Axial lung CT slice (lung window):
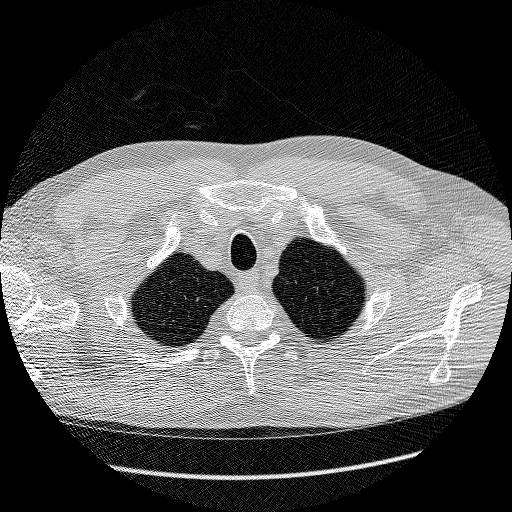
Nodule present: no